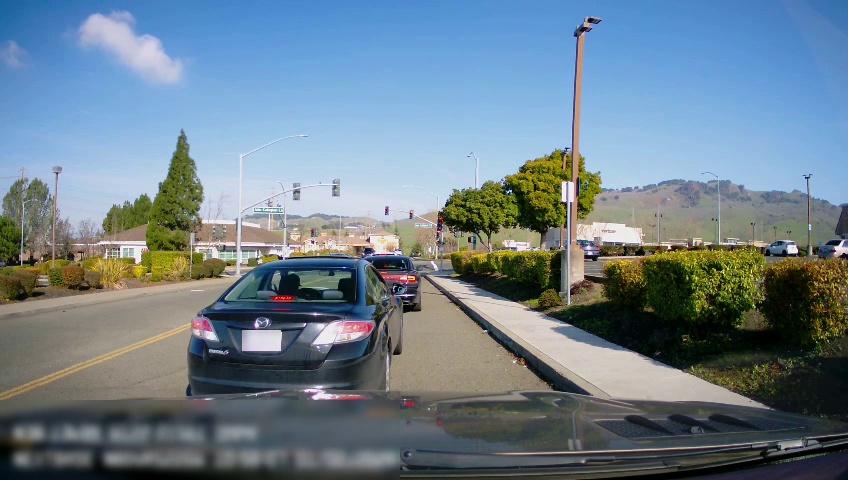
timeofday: Day
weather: Sunny
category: Drivable Space
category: Vehicles | Car
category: Vehicles | Car
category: Vehicles | Car
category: Vehicles | Car
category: Vehicles | Car
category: Vehicles | SUV
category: Lanes | Current Lane
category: Lanes | Opposite Lane
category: Traffic | Signs
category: Traffic | Signs
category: Traffic | Lights
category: Traffic | Lights